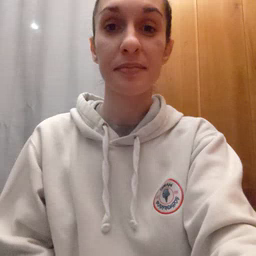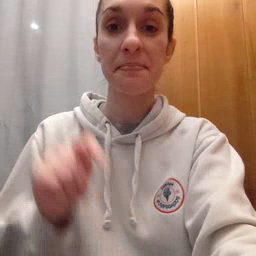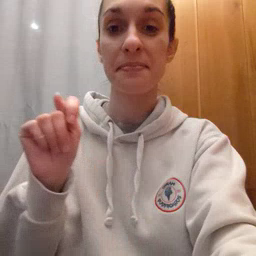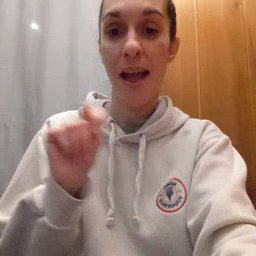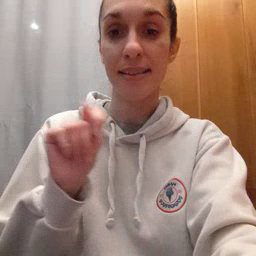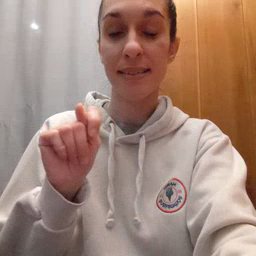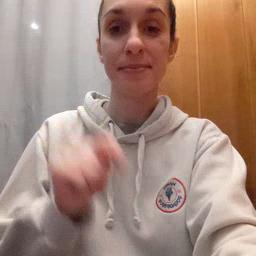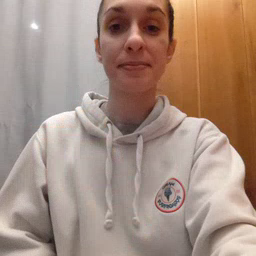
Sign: potty